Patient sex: F
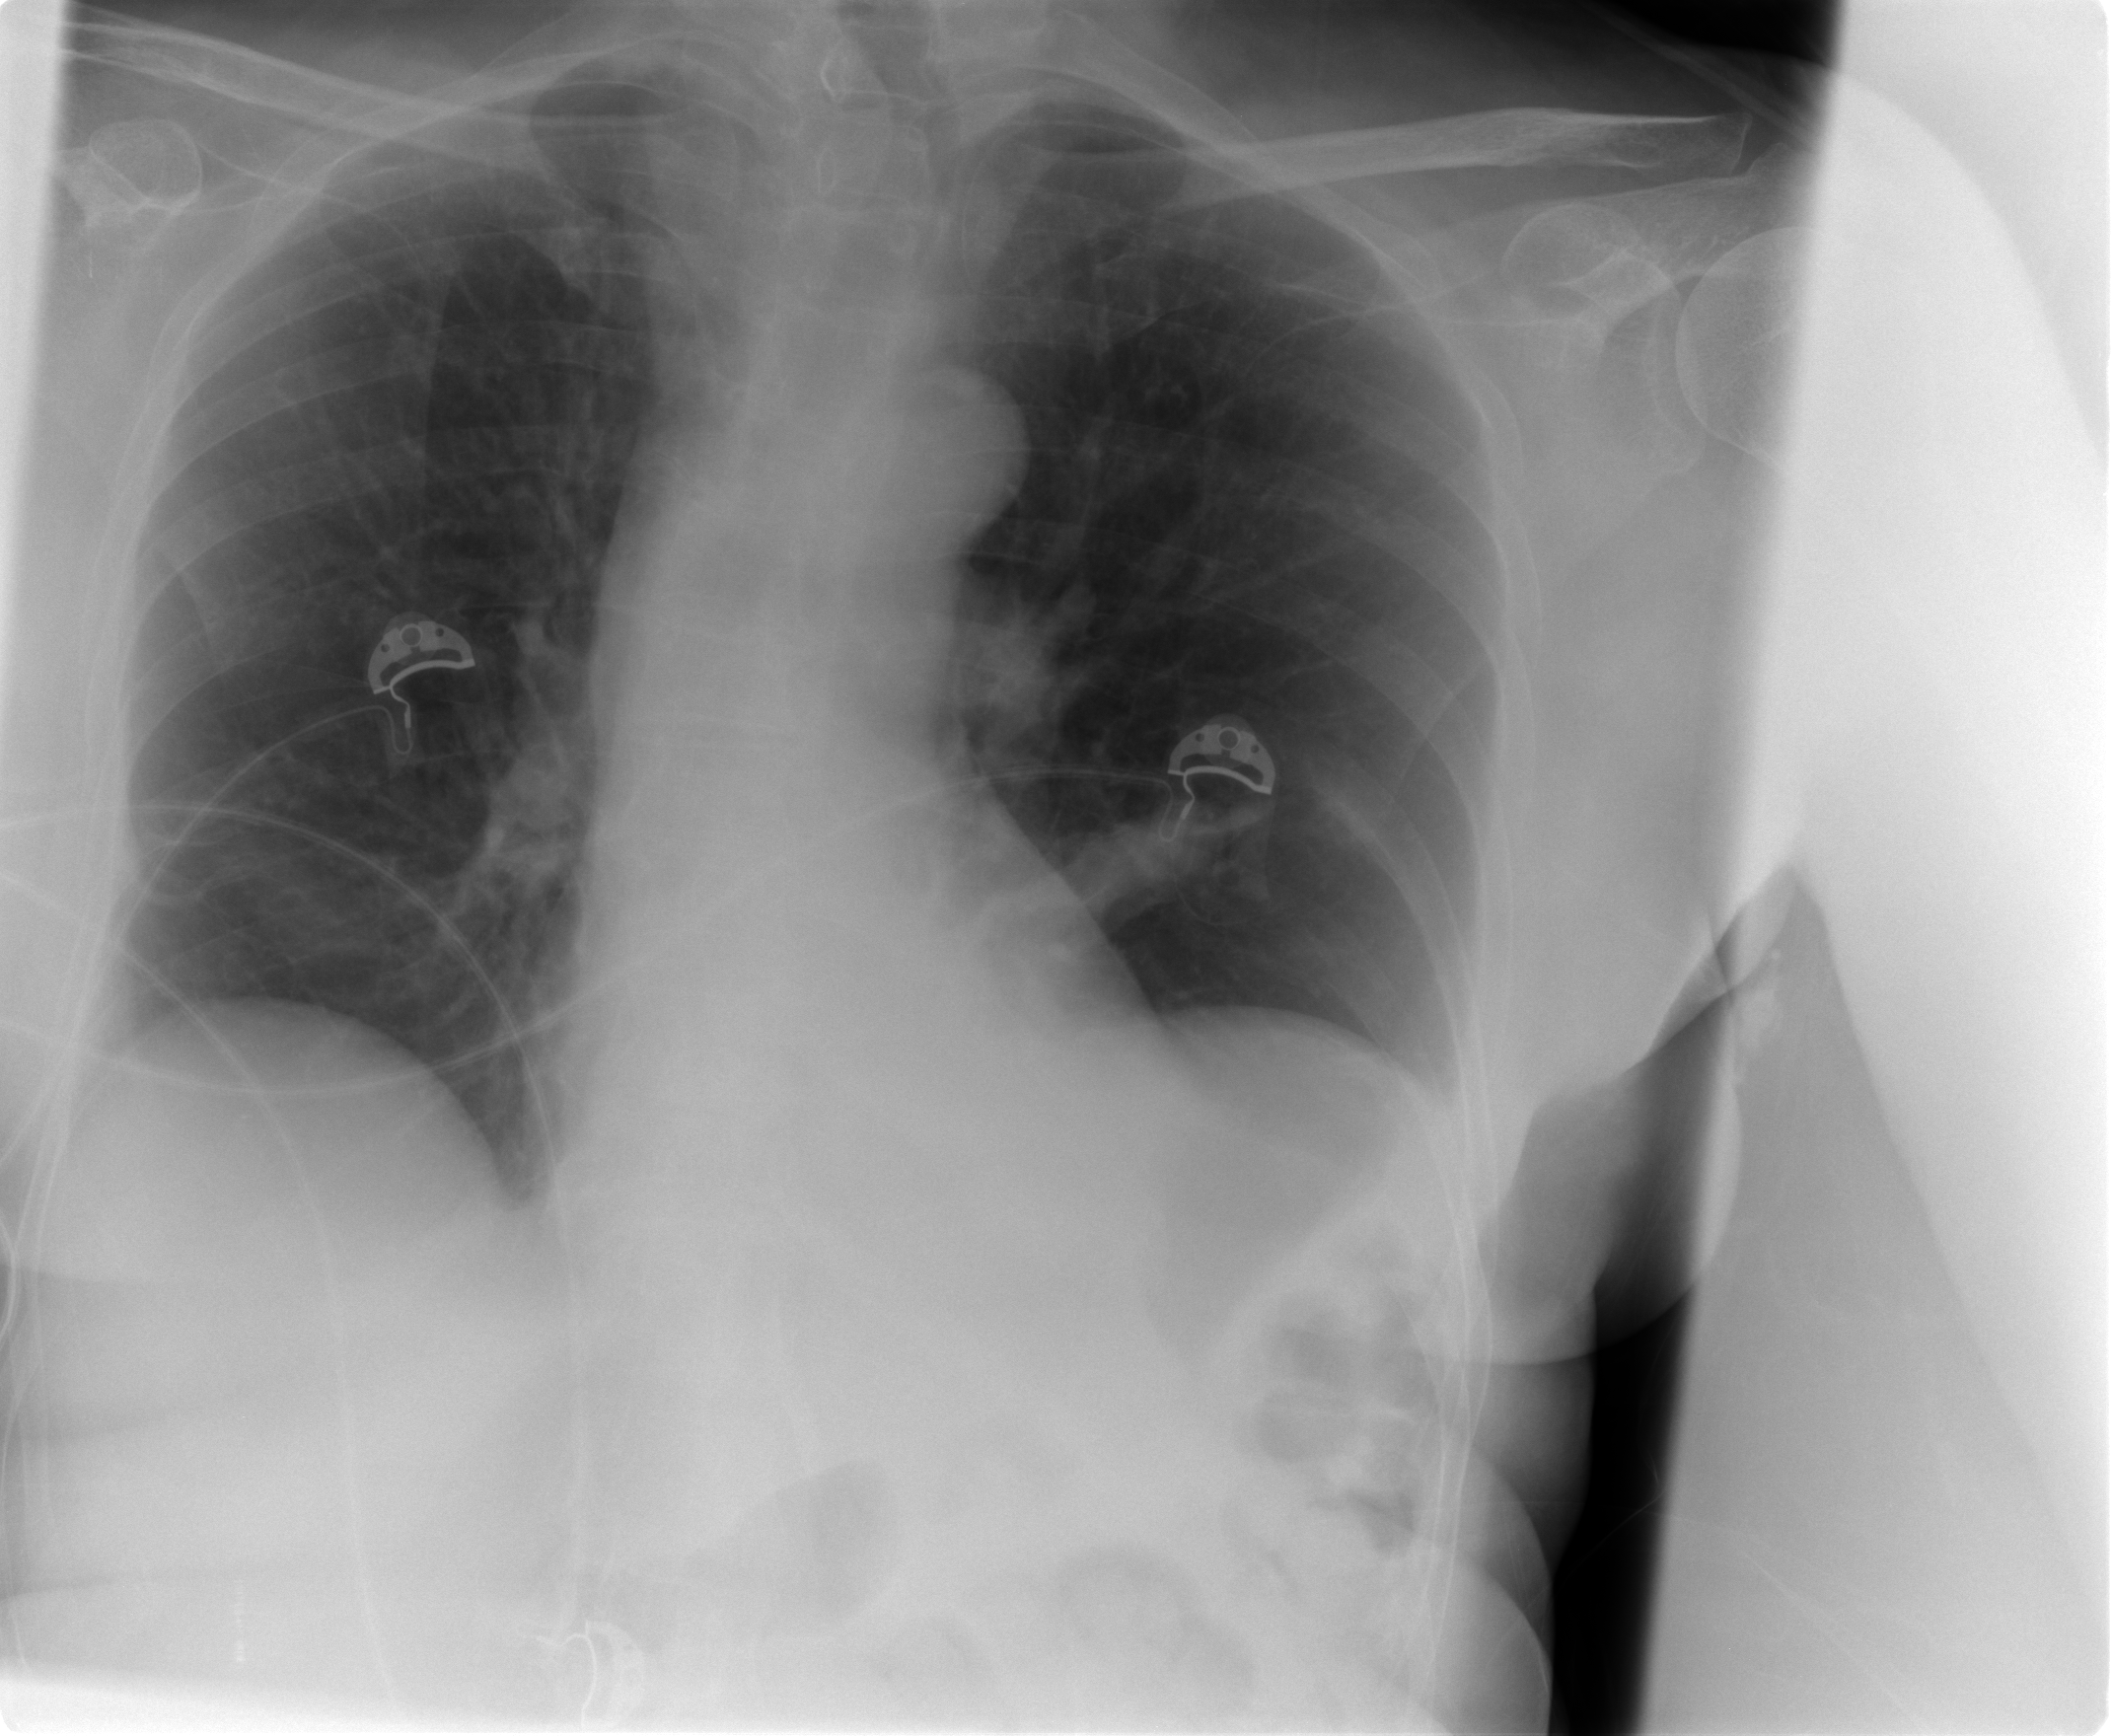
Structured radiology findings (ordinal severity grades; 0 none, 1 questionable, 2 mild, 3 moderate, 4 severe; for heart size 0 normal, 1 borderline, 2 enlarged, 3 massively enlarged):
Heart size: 0
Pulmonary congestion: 2
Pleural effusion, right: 0
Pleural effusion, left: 0
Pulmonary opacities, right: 0
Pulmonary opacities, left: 0
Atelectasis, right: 2
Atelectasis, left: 2